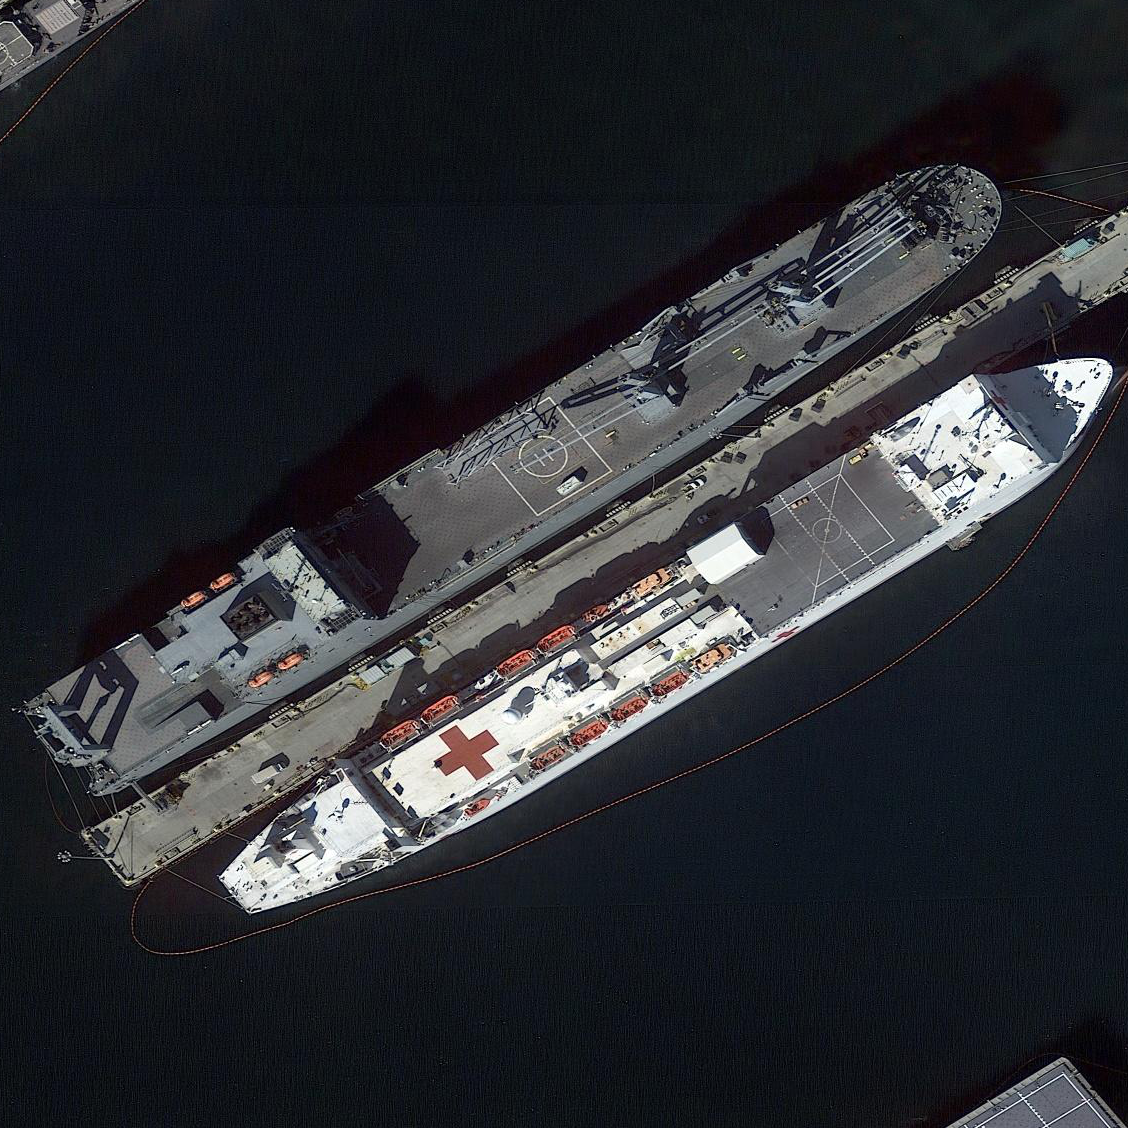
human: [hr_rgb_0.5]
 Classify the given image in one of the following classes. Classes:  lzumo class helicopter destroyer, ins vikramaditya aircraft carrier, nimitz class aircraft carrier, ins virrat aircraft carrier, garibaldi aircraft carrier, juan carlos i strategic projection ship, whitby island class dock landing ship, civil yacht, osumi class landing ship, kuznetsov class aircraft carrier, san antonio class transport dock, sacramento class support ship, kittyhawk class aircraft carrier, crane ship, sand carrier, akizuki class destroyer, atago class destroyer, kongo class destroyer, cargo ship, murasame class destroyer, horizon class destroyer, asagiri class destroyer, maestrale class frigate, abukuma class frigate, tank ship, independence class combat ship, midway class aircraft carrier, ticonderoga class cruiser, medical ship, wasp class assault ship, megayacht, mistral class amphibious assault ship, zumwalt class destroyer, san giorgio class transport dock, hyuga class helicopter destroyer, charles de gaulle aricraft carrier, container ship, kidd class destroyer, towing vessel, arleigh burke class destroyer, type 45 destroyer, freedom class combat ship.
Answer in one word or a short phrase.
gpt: Medical ship